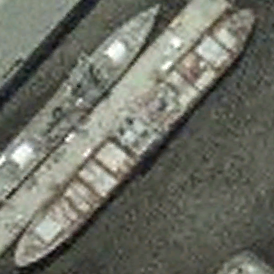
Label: civil